Field crop: maize
Growth stage: 2
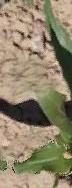
Species: maize